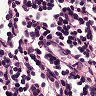
Metastatic tissue present: no